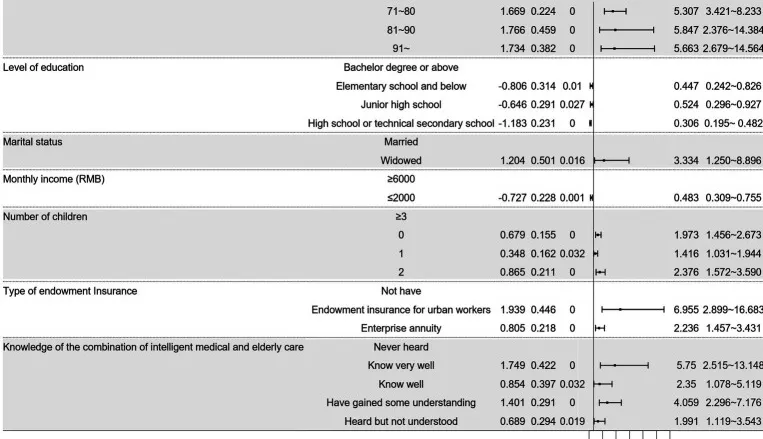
The forest map of influential factors on the demand for smart senior care.
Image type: chart (chart)